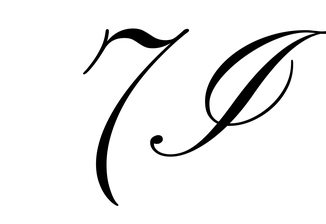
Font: PinyonScript-Regular